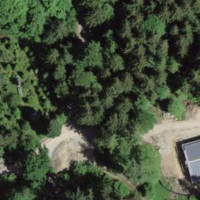
EUNIS habitat code: 43
Species observed at this site:
Lonicera acuminata